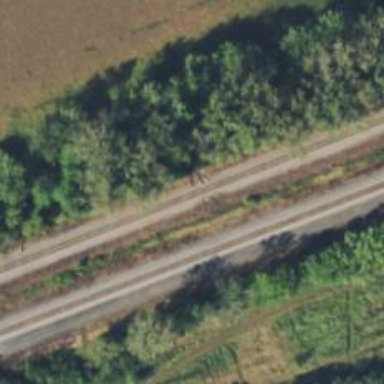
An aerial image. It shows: Railway siding for service.